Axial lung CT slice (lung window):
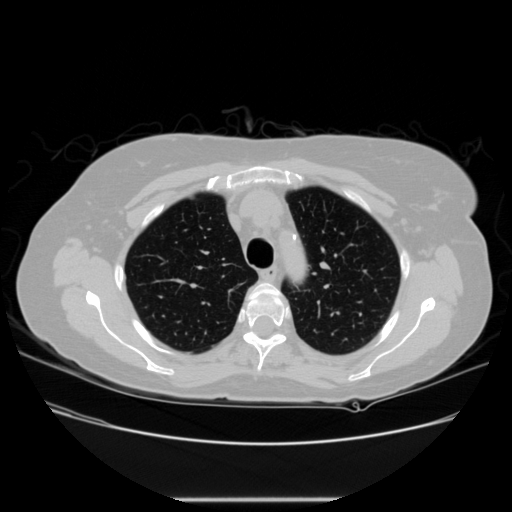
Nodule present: no